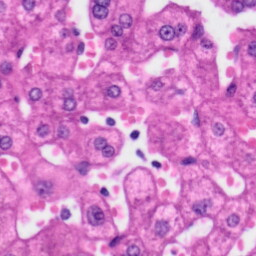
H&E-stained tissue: Liver